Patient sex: M
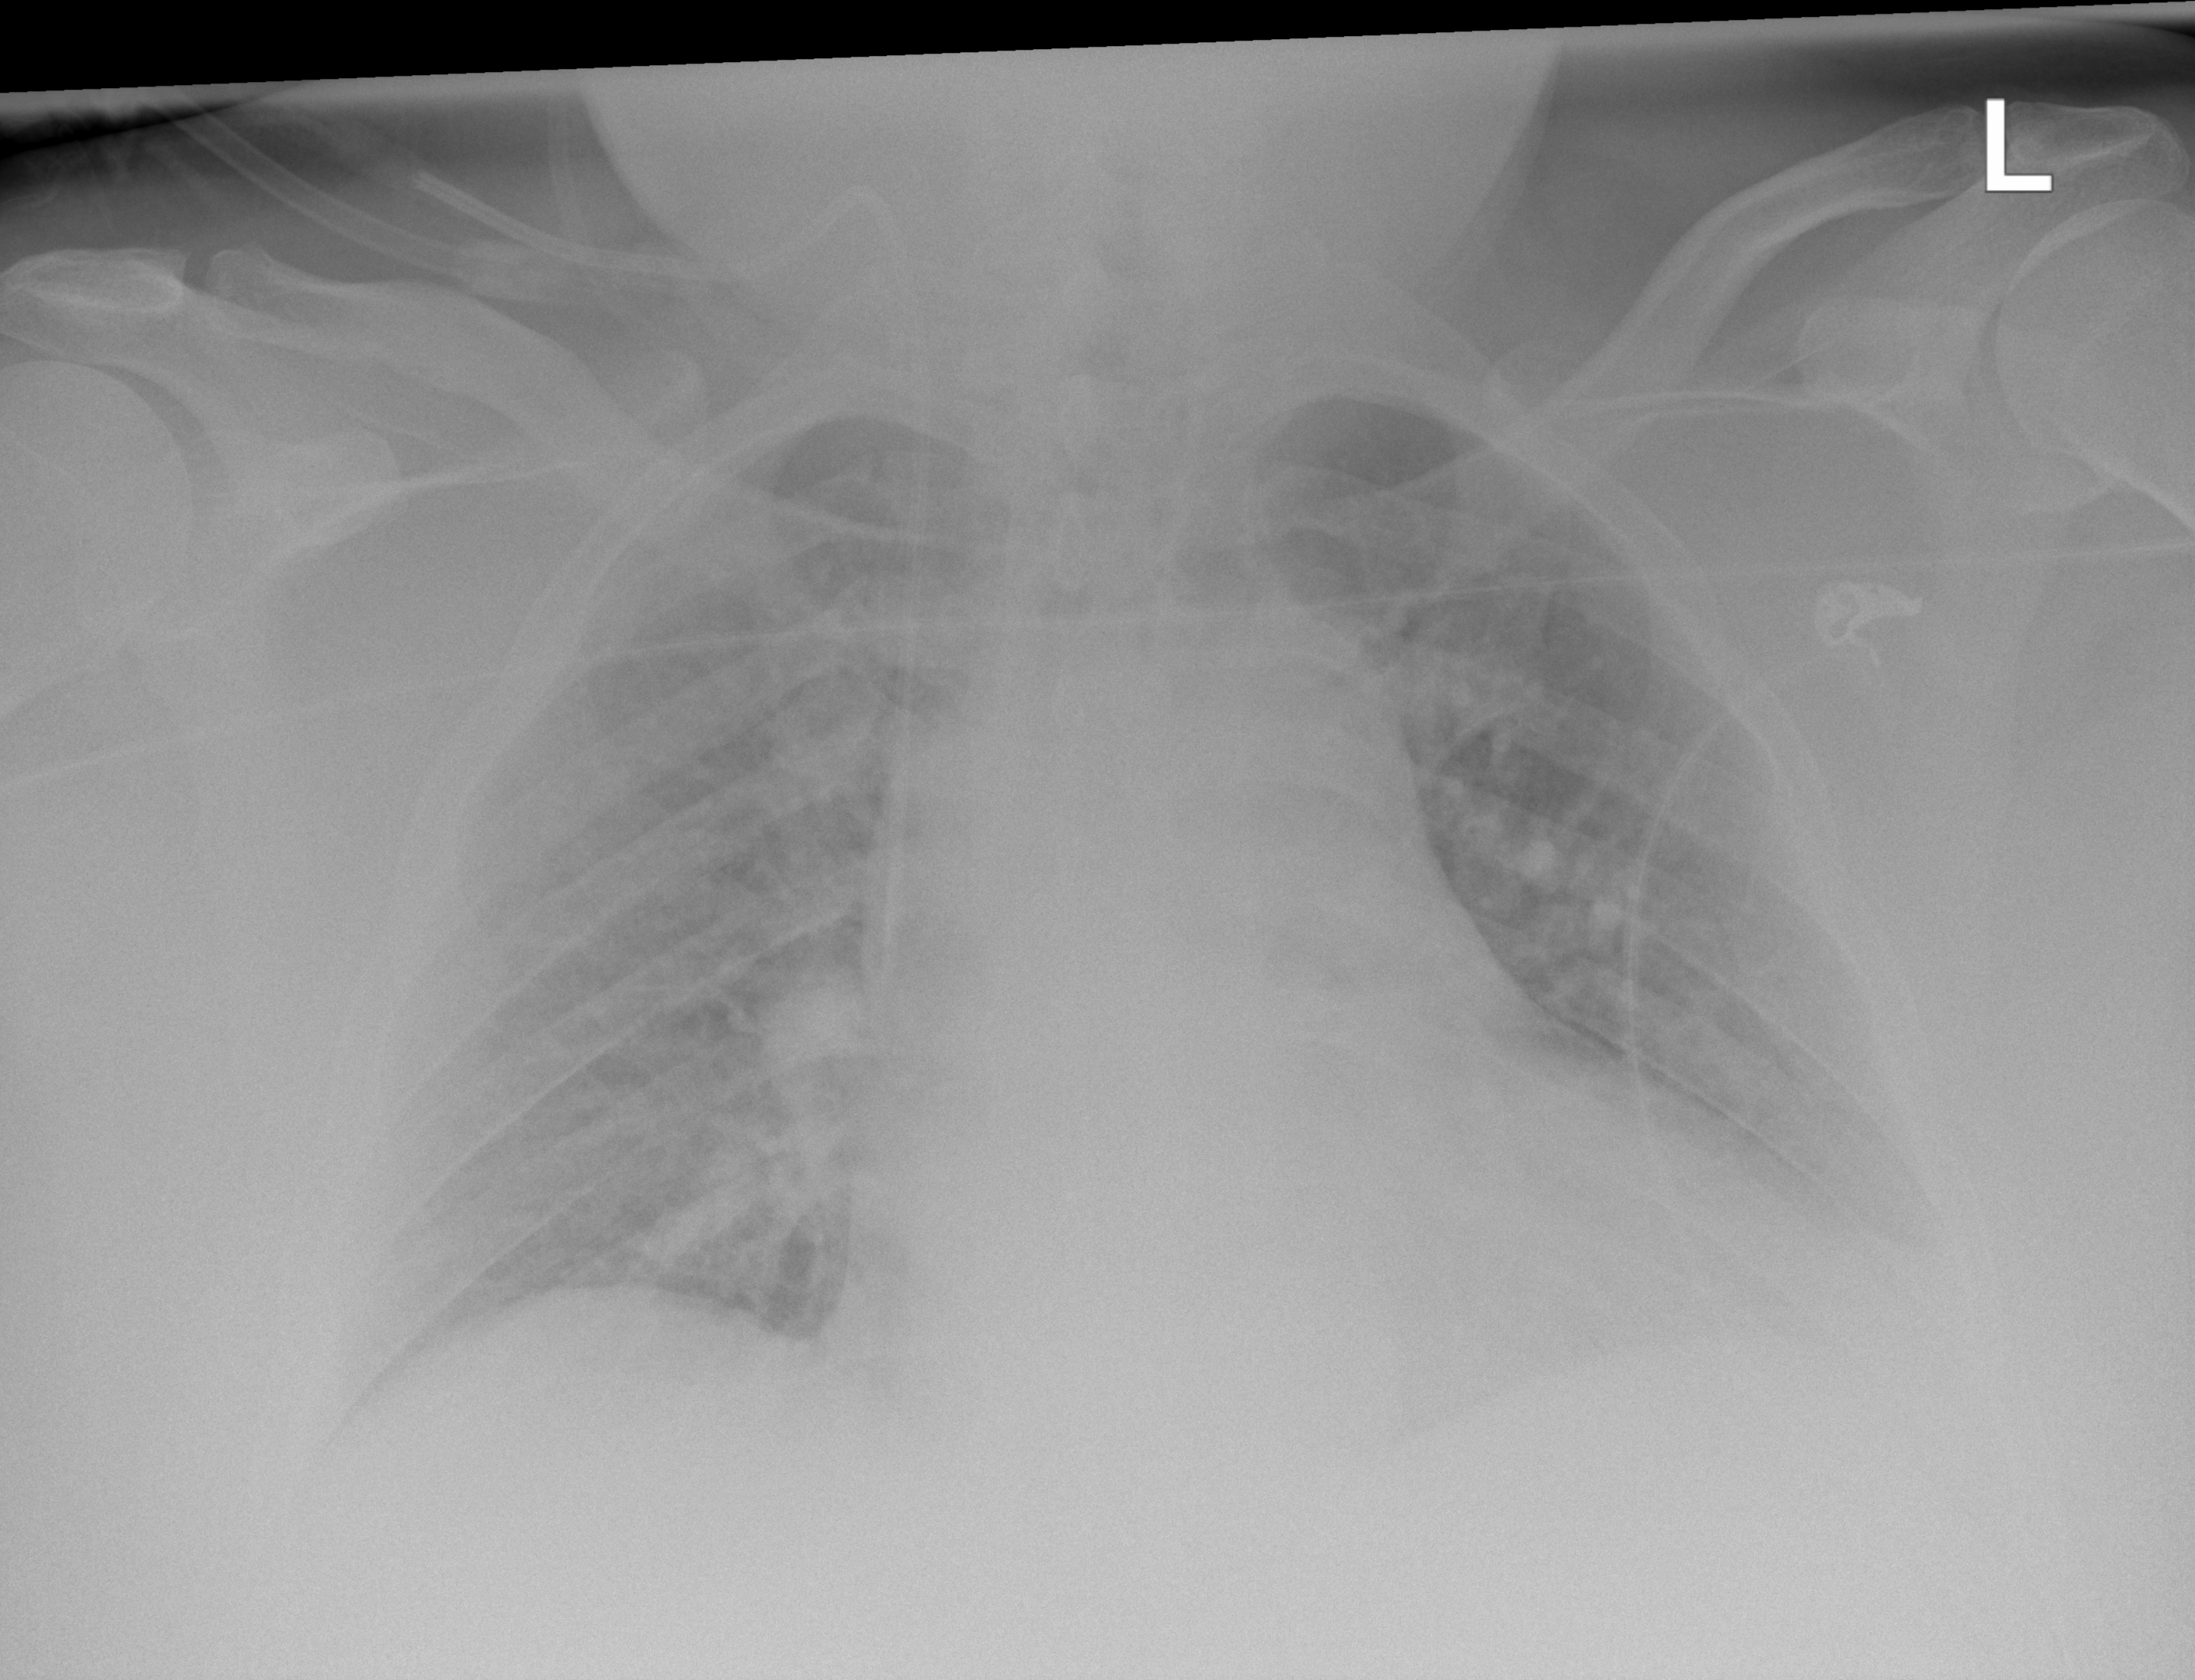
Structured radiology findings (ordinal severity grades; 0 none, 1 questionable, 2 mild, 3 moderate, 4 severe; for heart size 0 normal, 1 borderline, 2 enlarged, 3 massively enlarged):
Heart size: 2
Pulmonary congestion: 2
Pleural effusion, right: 0
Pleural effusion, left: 2
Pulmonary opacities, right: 0
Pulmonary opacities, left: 0
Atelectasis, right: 0
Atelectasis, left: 2